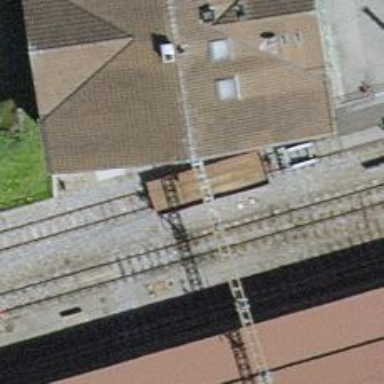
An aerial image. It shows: Narrow-gauge railway siding with electrified contact line. The siding has one track.